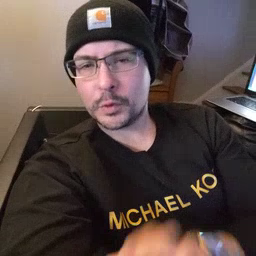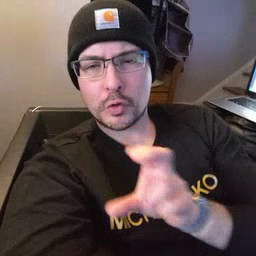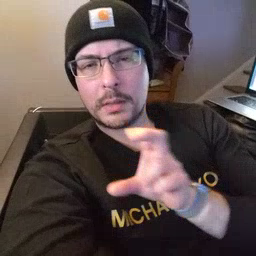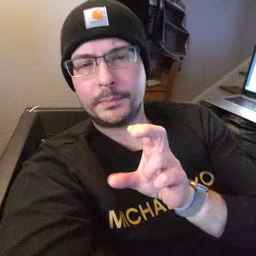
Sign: chocolate